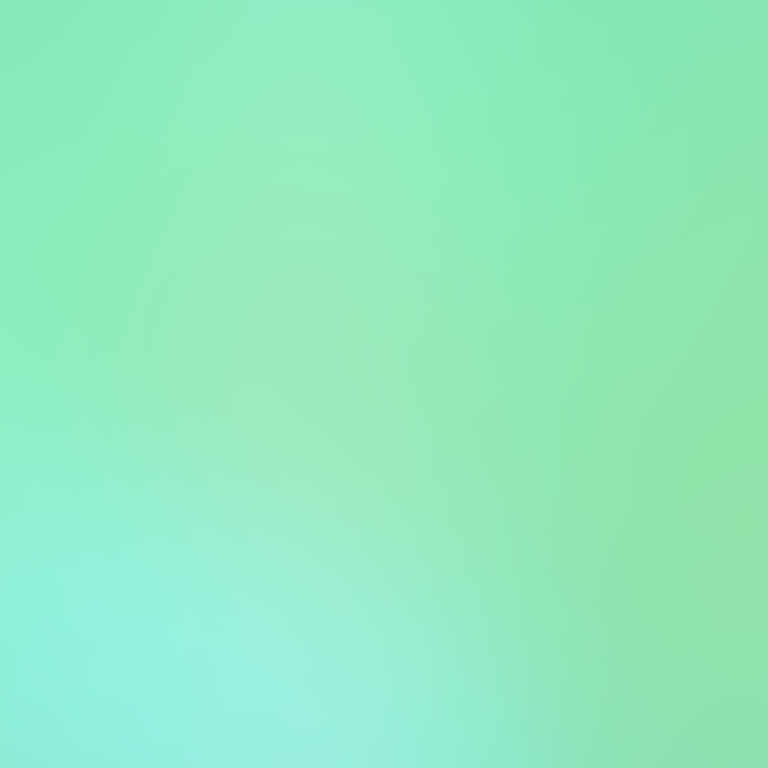
Abstract light effect, smooth gradient from soft teal to light mint, calm atmosphere, diffuse glow, no room, no furniture, no objects.